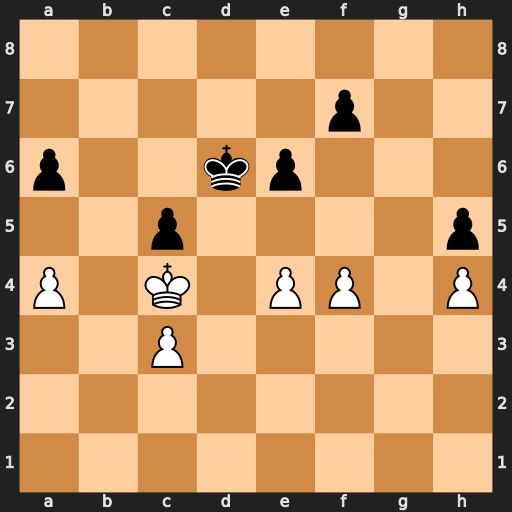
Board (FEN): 8/5p2/p2kp3/2p4p/P1K1PP1P/2P5/8/8
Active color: w
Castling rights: -
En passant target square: -
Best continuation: e5+ Kc6 a5